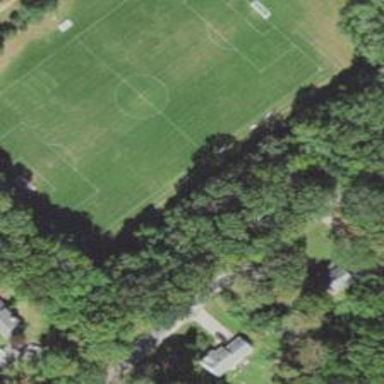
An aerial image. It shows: Soccer pitch for leisure land activities.